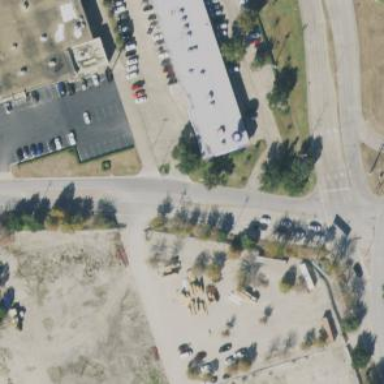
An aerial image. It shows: Retail building.